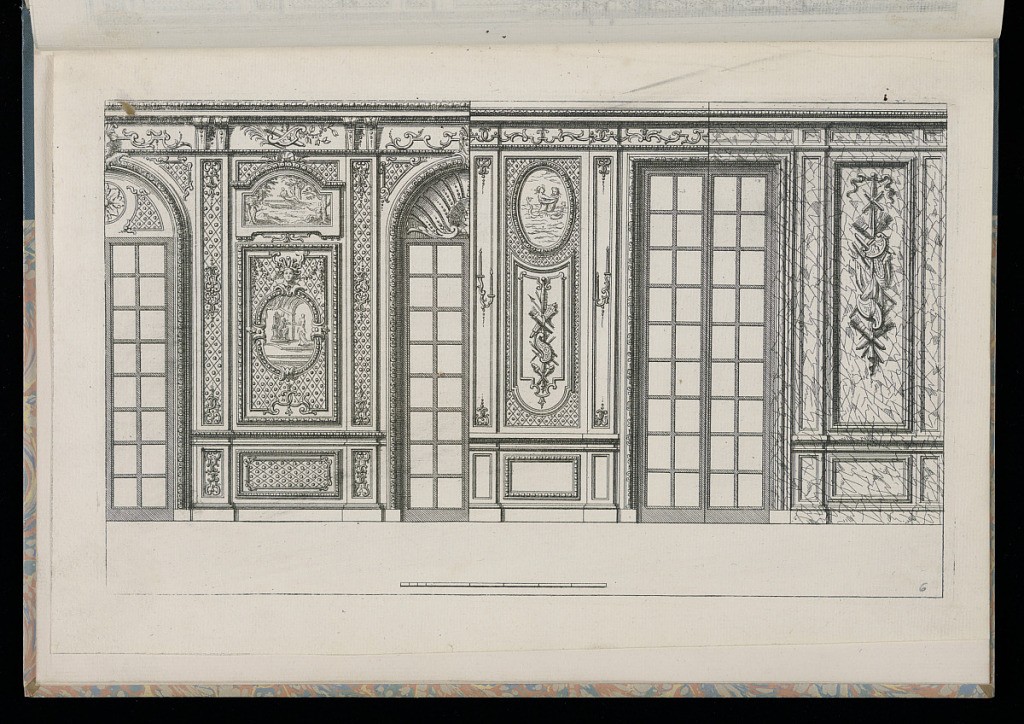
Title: Alternate Designs for an Interior Wall Elevation
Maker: Jean-Baptiste Le Roux, French, ca. 1677-1746
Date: early 18th century
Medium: Etching and engraving on paper
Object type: Print
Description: An interior wall elevation with different wall treatments featuring glass-paneled windows, doors, paneling, and wall lights (wall sconces). The decoration features diaper patterns, medallions with scenes and figures, trophies, strapwork, masks (mascarons), shells, moldings, marble, brackets, friezes, fleurons, and c-scrolls. The plate is before lettering with the outline of a scale below.